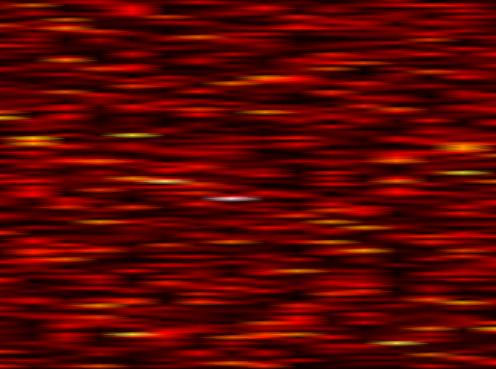
Label: WOLA